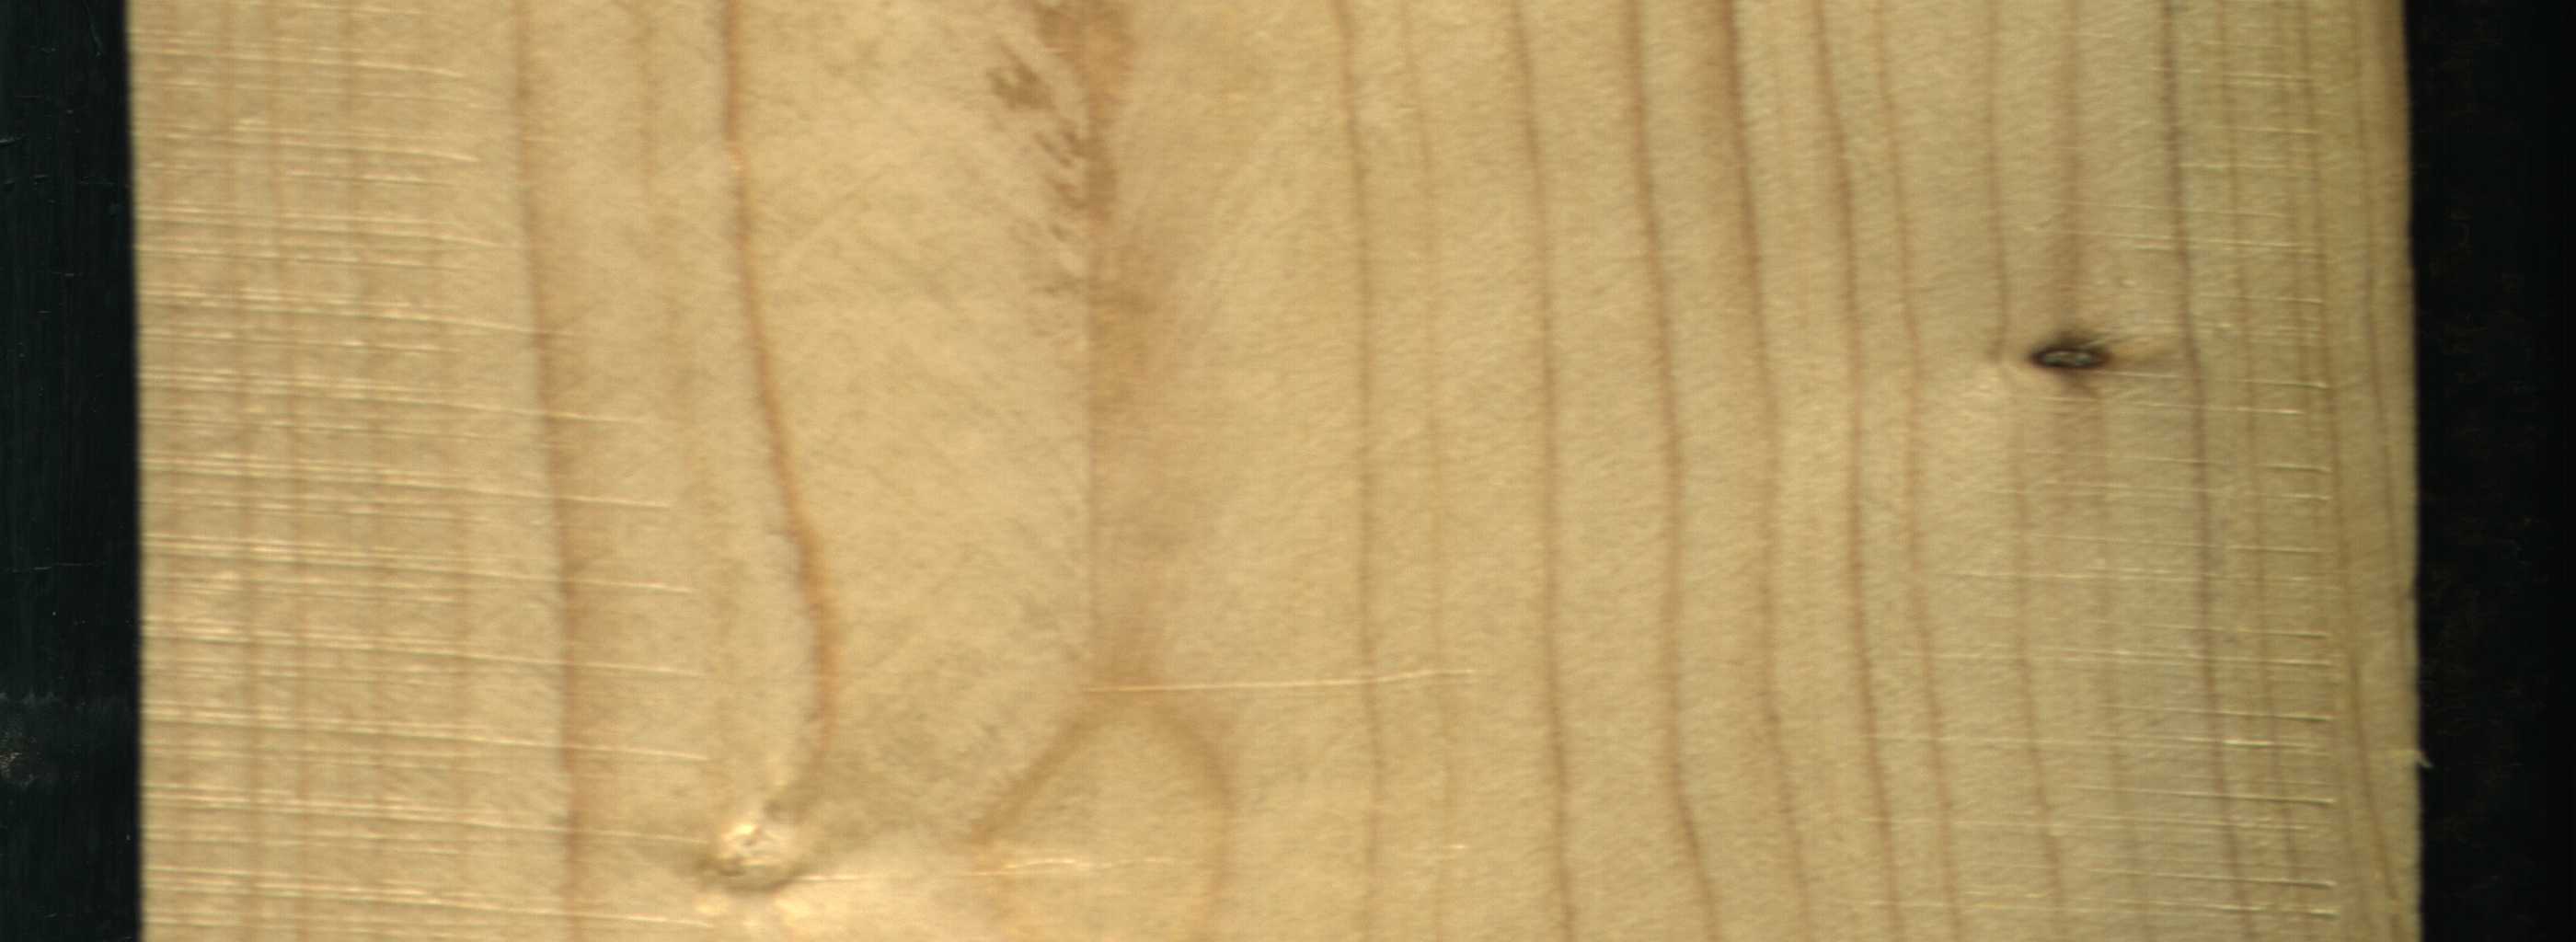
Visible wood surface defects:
Dead_Knot